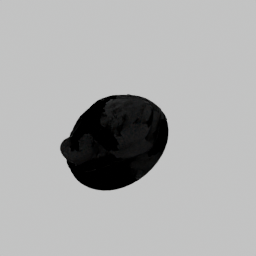
Label: nature